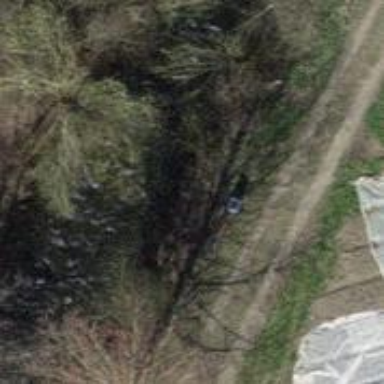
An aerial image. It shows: Pole supporting pipeline marker with roof cover.